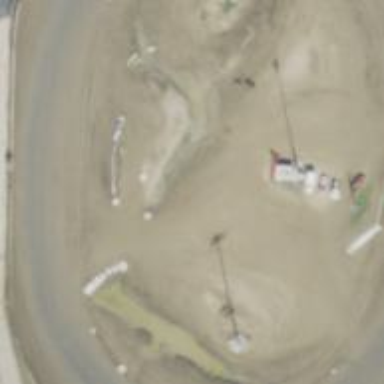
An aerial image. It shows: Clay raceway for motor sports.